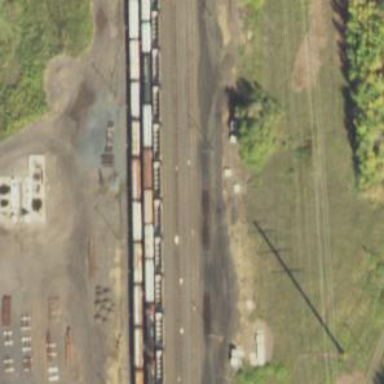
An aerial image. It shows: Abandoned railway.